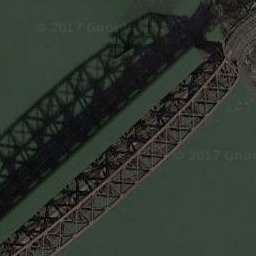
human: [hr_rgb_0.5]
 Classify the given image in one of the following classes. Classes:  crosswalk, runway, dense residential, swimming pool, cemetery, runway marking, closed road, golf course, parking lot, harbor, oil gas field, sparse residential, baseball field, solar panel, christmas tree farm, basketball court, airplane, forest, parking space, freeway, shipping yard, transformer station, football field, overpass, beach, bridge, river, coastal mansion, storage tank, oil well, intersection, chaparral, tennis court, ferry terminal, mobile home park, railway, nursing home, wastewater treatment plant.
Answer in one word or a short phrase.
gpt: bridge